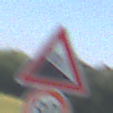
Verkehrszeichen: Gefaelle10
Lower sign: Geschwindigkeit80
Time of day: Midday
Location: Outdoor (Nature)
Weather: Clear
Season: NotSpecified
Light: Natural